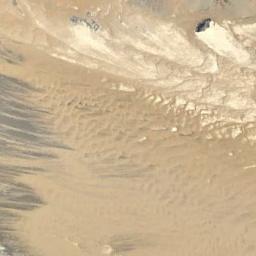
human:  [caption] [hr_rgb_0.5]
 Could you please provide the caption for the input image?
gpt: The light yellow desert covers the brown bare land .

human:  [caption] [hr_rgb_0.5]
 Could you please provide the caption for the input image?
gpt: The white desert is next to the bare land .

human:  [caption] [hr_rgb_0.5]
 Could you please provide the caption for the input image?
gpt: The desert has yellow sand and some small dunes .

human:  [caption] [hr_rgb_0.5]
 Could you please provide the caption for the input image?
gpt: There are some bare rocks in this desert .

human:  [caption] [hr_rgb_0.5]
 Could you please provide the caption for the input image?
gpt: A yellow desert covered with sand and some white bare land .